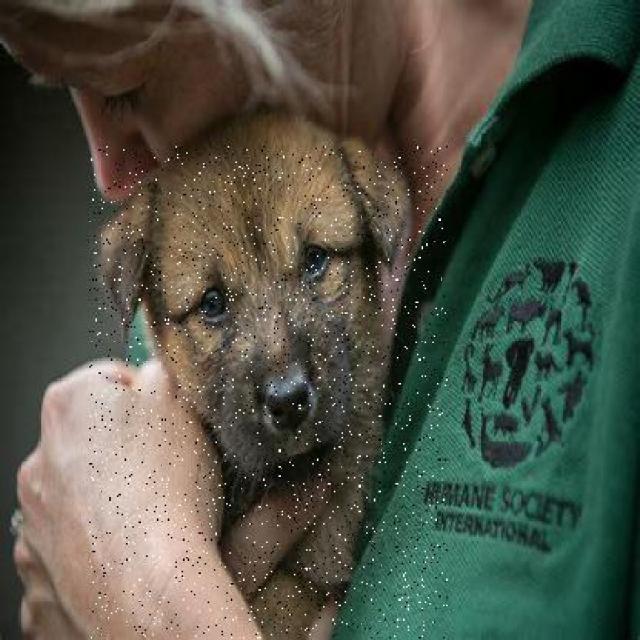
Healthy canine skin — no visible lesions, inflammation, or abnormalities. The skin and coat appear normal.